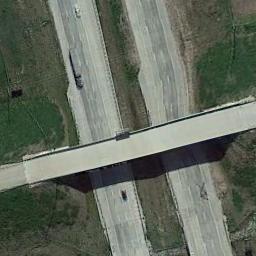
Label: overpass